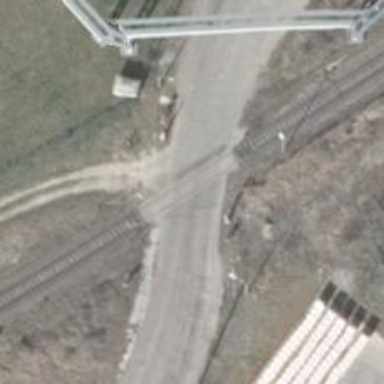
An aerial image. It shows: Level crossing with lights on the railway.